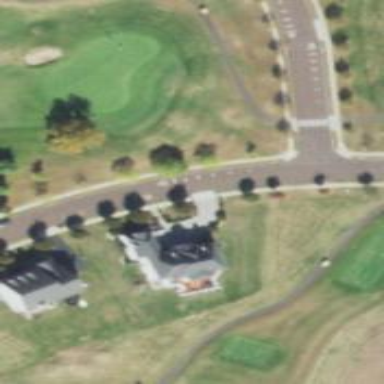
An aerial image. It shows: Pathway for golfing.